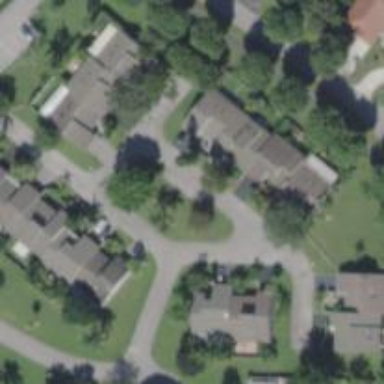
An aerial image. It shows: Living street.